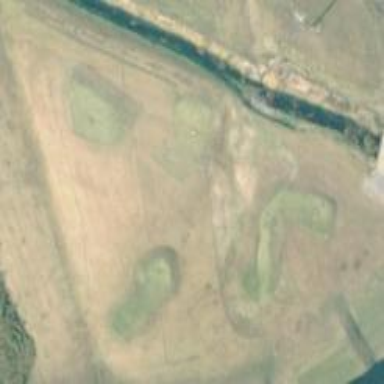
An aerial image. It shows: Golf fairway surrounded by grass.